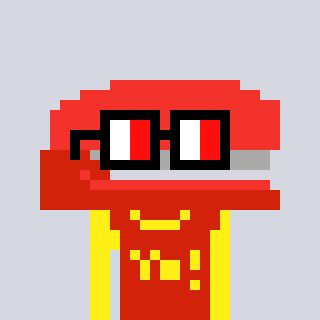
a pixel art character with square glasses with black frames and red eyes, a stapler-shaped head and a red-colored body on a cool background